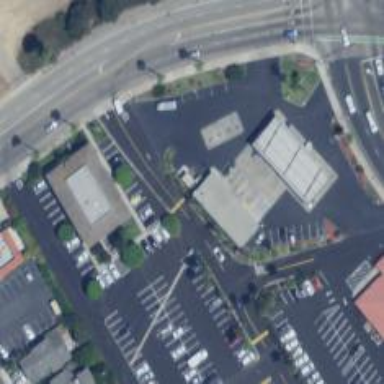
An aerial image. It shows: Convenience shop.